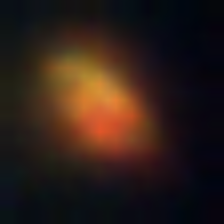
Taxon: NanoPlankton
Group: Other